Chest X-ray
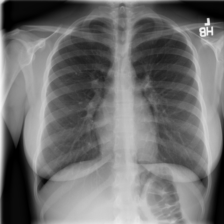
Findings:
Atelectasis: negative
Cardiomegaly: negative
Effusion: negative
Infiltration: negative
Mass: negative
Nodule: negative
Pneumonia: negative
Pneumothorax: negative
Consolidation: negative
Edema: negative
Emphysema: negative
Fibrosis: negative
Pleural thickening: negative
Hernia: negative